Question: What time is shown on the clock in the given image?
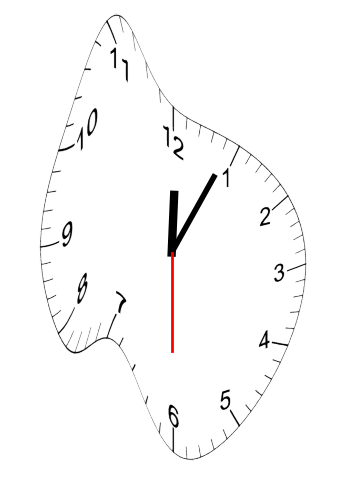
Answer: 12:04:30